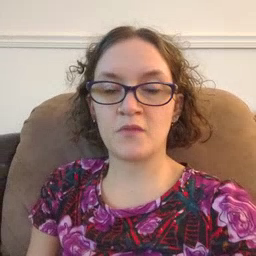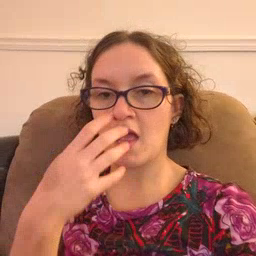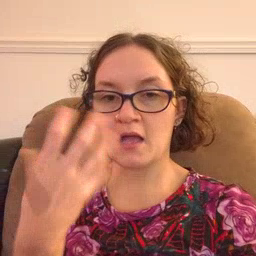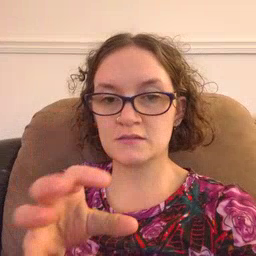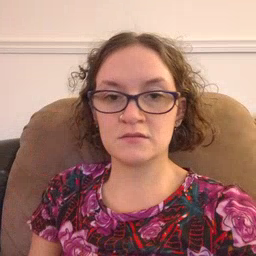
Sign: hot